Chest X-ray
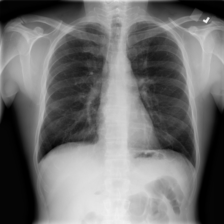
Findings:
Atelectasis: negative
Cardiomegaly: negative
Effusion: negative
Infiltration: negative
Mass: negative
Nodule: negative
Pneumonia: negative
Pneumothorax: negative
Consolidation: negative
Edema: negative
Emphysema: negative
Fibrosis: positive
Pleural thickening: negative
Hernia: negative